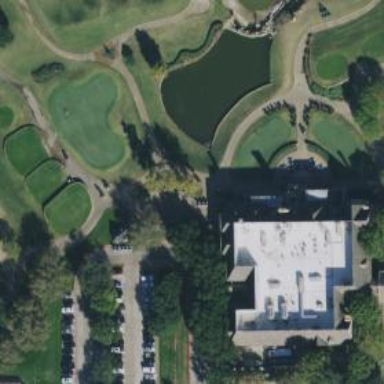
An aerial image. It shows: Path designated for golf carts.